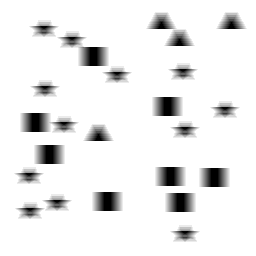
Squares: 8
Triangles: 4
Stars: 12
Total shapes: 24